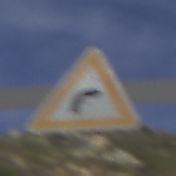
Verkehrszeichen: KurveRechts
Umgebung: Outdoor, RoadRail
Tageszeit: MorningAfternoon
Wetter: PartlyCloudy
Licht: Natural
Jahreszeit: NotSpecified
Kontrast: HighContrast